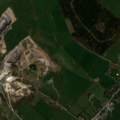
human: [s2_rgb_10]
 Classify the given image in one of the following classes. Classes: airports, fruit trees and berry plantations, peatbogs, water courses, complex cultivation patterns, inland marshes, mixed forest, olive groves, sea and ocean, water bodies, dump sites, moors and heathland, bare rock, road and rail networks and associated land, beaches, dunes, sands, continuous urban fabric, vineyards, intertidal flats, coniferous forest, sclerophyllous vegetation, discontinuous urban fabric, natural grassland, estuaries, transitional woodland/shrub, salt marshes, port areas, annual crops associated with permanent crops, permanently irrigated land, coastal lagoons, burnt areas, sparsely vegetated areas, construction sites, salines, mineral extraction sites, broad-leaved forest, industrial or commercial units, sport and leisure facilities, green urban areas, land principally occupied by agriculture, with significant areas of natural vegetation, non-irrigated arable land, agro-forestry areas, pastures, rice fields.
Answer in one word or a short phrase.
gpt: mineral extraction sites, pastures, land principally occupied by agriculture, with significant areas of natural vegetation, transitional woodland/shrub